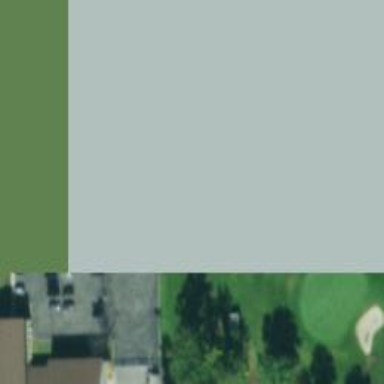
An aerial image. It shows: Golf tee.